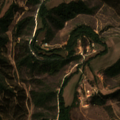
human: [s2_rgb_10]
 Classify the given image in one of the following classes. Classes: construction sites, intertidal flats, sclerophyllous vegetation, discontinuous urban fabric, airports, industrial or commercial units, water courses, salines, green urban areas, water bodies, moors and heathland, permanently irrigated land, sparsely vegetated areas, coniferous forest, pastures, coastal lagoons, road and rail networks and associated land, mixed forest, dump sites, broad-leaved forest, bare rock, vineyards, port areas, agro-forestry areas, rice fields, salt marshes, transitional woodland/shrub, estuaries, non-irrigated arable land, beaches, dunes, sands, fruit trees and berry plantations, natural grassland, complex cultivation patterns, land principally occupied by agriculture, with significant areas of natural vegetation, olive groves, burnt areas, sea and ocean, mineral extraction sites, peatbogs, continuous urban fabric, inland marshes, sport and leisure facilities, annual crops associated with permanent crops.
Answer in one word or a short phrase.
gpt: permanently irrigated land, broad-leaved forest, mixed forest, transitional woodland/shrub